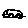
Label: car